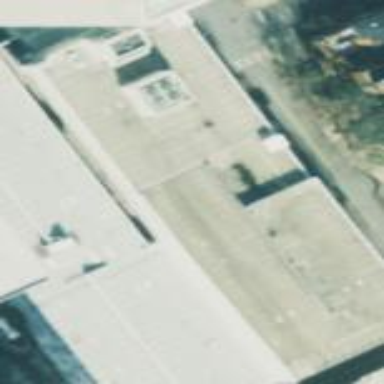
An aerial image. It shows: Multi-storey parking building.